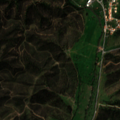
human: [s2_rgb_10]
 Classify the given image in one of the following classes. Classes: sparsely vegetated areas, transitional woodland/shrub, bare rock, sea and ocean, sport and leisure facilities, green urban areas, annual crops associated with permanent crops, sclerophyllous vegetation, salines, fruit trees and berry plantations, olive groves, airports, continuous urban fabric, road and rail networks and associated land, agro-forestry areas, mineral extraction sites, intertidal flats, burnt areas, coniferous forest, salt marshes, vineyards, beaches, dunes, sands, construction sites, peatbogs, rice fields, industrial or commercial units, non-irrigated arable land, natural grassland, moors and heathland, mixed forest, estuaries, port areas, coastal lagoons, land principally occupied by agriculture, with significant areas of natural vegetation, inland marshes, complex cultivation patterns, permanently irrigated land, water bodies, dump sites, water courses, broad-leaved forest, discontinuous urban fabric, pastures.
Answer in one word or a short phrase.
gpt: permanently irrigated land, fruit trees and berry plantations, complex cultivation patterns, land principally occupied by agriculture, with significant areas of natural vegetation, broad-leaved forest, mixed forest